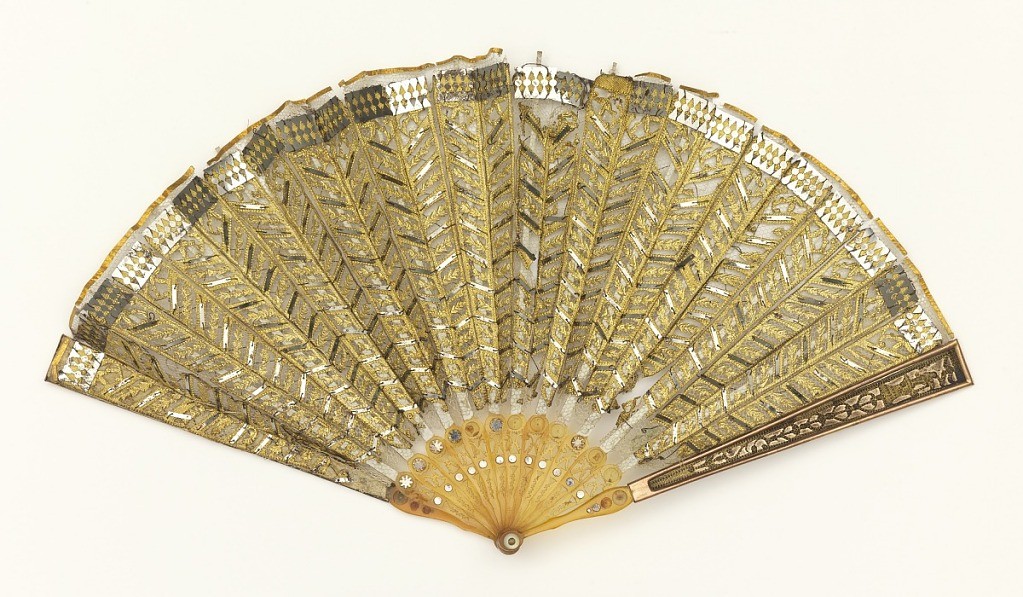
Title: Pleated fan
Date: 19th century
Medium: Silk net leaf with applied metal foil and sequins, celluloid sticks inlaid with sequins; celluloid guards with copper and inlaid with metal foil; mother-of-pearl rivet
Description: Pleated fan with a fine silk net leaf appliquéd with gold-colored metal foil and sequins in chevron pattern; reverse: plain. Celluloid sticks inlaid with sequins. Celluloid guards with copper and inlaid with gold-colored metal foil.